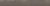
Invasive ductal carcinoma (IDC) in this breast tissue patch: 0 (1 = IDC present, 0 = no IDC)